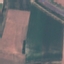
Land use / land cover: AnnualCrop